Field crop: maize
Growth stage: 2
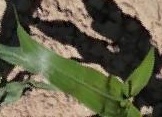
Species: maize